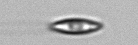
Label: pennate